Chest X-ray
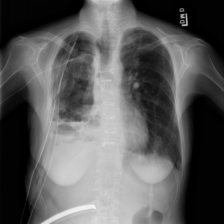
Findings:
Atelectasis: negative
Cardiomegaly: negative
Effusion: negative
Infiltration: negative
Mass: negative
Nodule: negative
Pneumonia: negative
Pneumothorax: negative
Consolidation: negative
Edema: negative
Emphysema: negative
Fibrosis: negative
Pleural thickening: negative
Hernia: negative